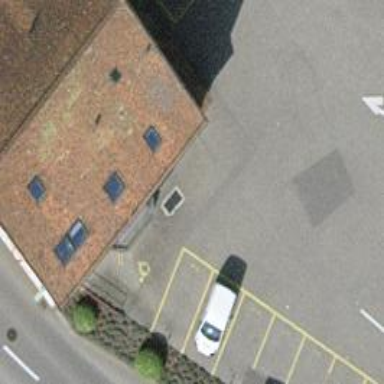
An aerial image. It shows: Post office.